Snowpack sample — Loveland Pass, Silver Plume, Colorado, USA (1/12/25, 11:40 AM MST)
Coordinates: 39.66, -105.88
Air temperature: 7 °F
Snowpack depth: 140 cm
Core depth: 10 cm
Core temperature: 41 °F
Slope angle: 11°, slope face: 30°
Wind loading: high
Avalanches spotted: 2
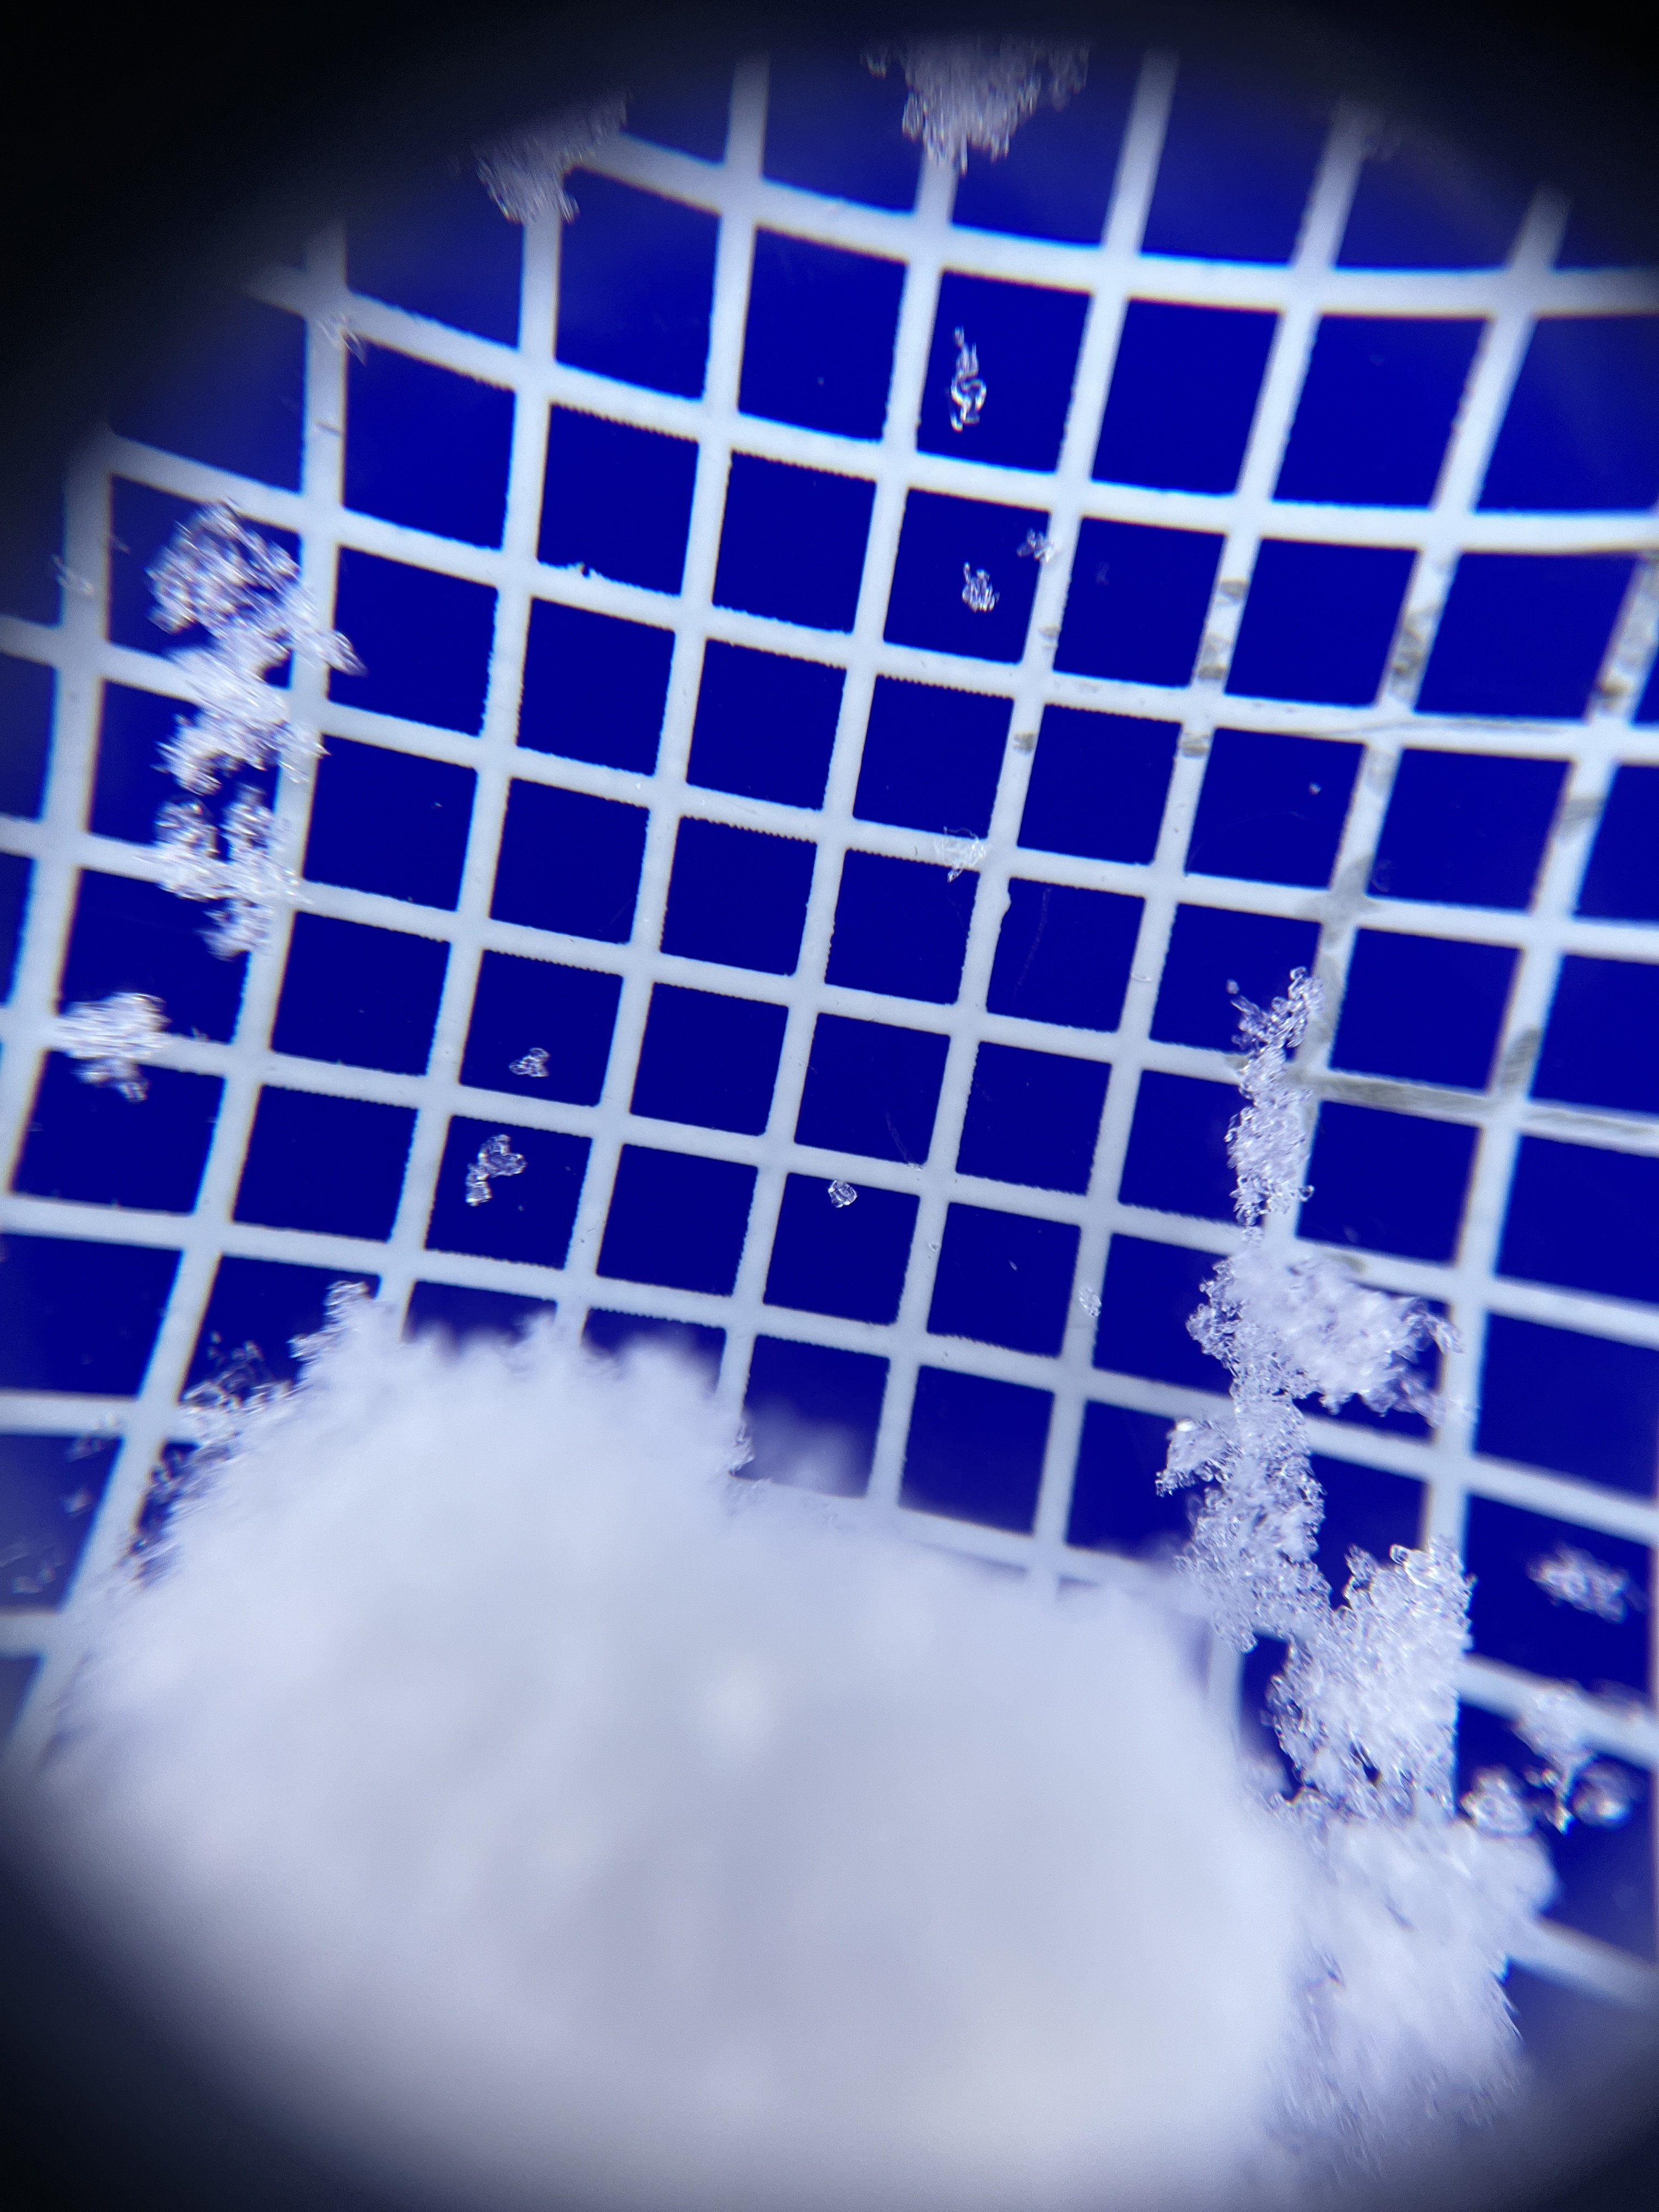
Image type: magnified_profile
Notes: Pilot using slightly modified coring method that took too large segment for snow profile picturing, advised not to use in higher level models. Two avalanche on south face nearby, partially cloudy with light snow in the last 24 hours. Lots of wind loading on eastern features.